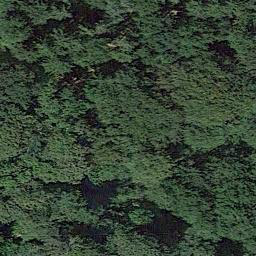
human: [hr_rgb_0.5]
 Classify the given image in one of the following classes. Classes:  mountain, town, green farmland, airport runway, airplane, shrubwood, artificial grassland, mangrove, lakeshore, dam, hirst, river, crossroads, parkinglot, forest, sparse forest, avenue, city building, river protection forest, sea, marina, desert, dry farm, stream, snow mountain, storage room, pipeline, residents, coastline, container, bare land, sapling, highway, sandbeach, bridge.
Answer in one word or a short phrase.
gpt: forest